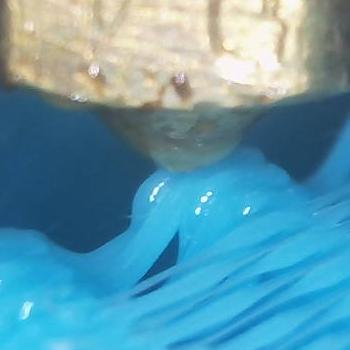
Flow rate: 238%